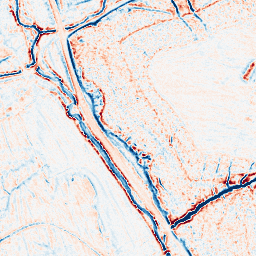
Category: edge_preserving
Decomposition family: bilateral
Decomposition parameters: d: 9
sigma_color: 50
sigma_space: 50
Upsampling method: bspline
Upsampling parameters: scale: 4
Upsampling scale: 4